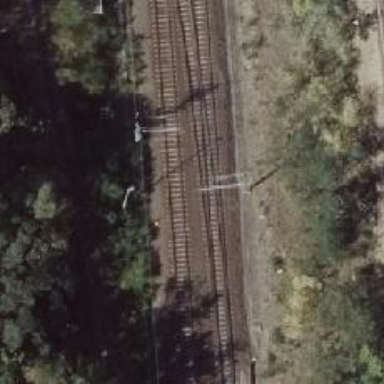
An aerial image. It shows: Junction on the railway.